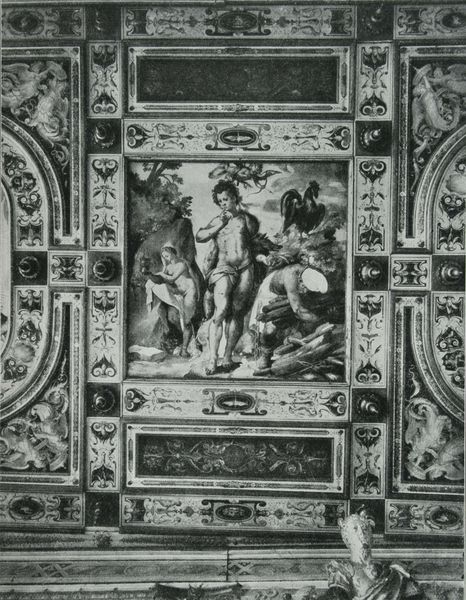
Titel: Deckenmalerei im Thronsaal
Standort: Landshut
Institution: Burg Trausnitz
Schlagwörter: akt, baum, berg, dunkel, gemälde, gott, mann, nackt, vogel, wasser, weiß, akte, frauen, landschaft, menschen, see, ufer, blumen, frankreich, frau, grau, holz, männer, nase, schwarz, szene, blüten, wolke, malerei, muster, ornament, alt, bart, jung, alte, architektur, band, barock, rahmen, bild, innenraum, feld, felder, hügel, vogle, kirche, figur, kelch, decke, kind, pflanzen, renaissance, kinder, engel, putte, skulptur, statue, sofa, bogen, italien, bündel, fels, rand, dekoration, tafel, weib, weiblich, detail, muskeln, symmetrie, büste, dekor, floral, ornamente, verzierung, wandmalerei, türrahmen, stuck, junge, foto, fotografie, rechtecke, segment, bad, waschen, gefäß, antike, palast, bub, schwarz-weiß, allegorie, mythologie, göttin, zwickel, intarsie, intarsien, kasten, verziert, fries, wappen, jüngling, männlich, antik, götter, faun, venus, feuerholz, herz, kassetten, kassettendecke, deckengemälde, fresko, hahn, apoll, amor, putten, ornamentik, turban, pfeil, einfassung, kästchen, quadrat, pflanzenornamentik, ovale, rosetten, raster, fot, kassette, groteske, waschung, deckenmalerei, architekur, architektu, statur, segmente, deckenfresko, drolerien, plafond, kasseten, gefache, holz sammeln, holzsammlerin, amors pfeil, caliban, deck', kaliban, decorum